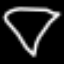
Label: diamond